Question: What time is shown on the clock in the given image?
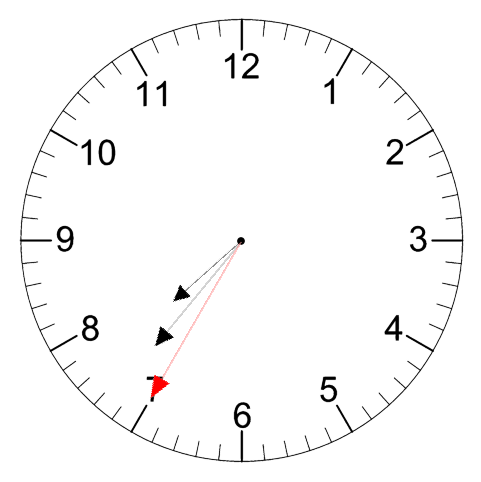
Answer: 07:36:35